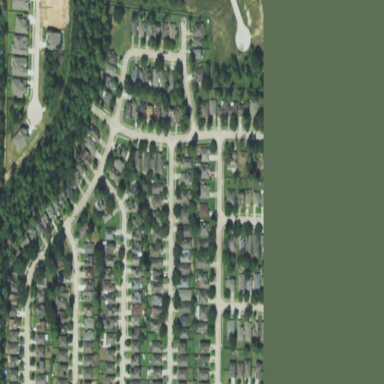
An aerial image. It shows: Residential neighbourhood.